Question: Why does the Ubuntu Font (<URL> shows differently in Chromium and Google Chrome?

In Chromium every 'font-weight' looks right but in Google Chrome the , and are all the same.
Specs:
- - -
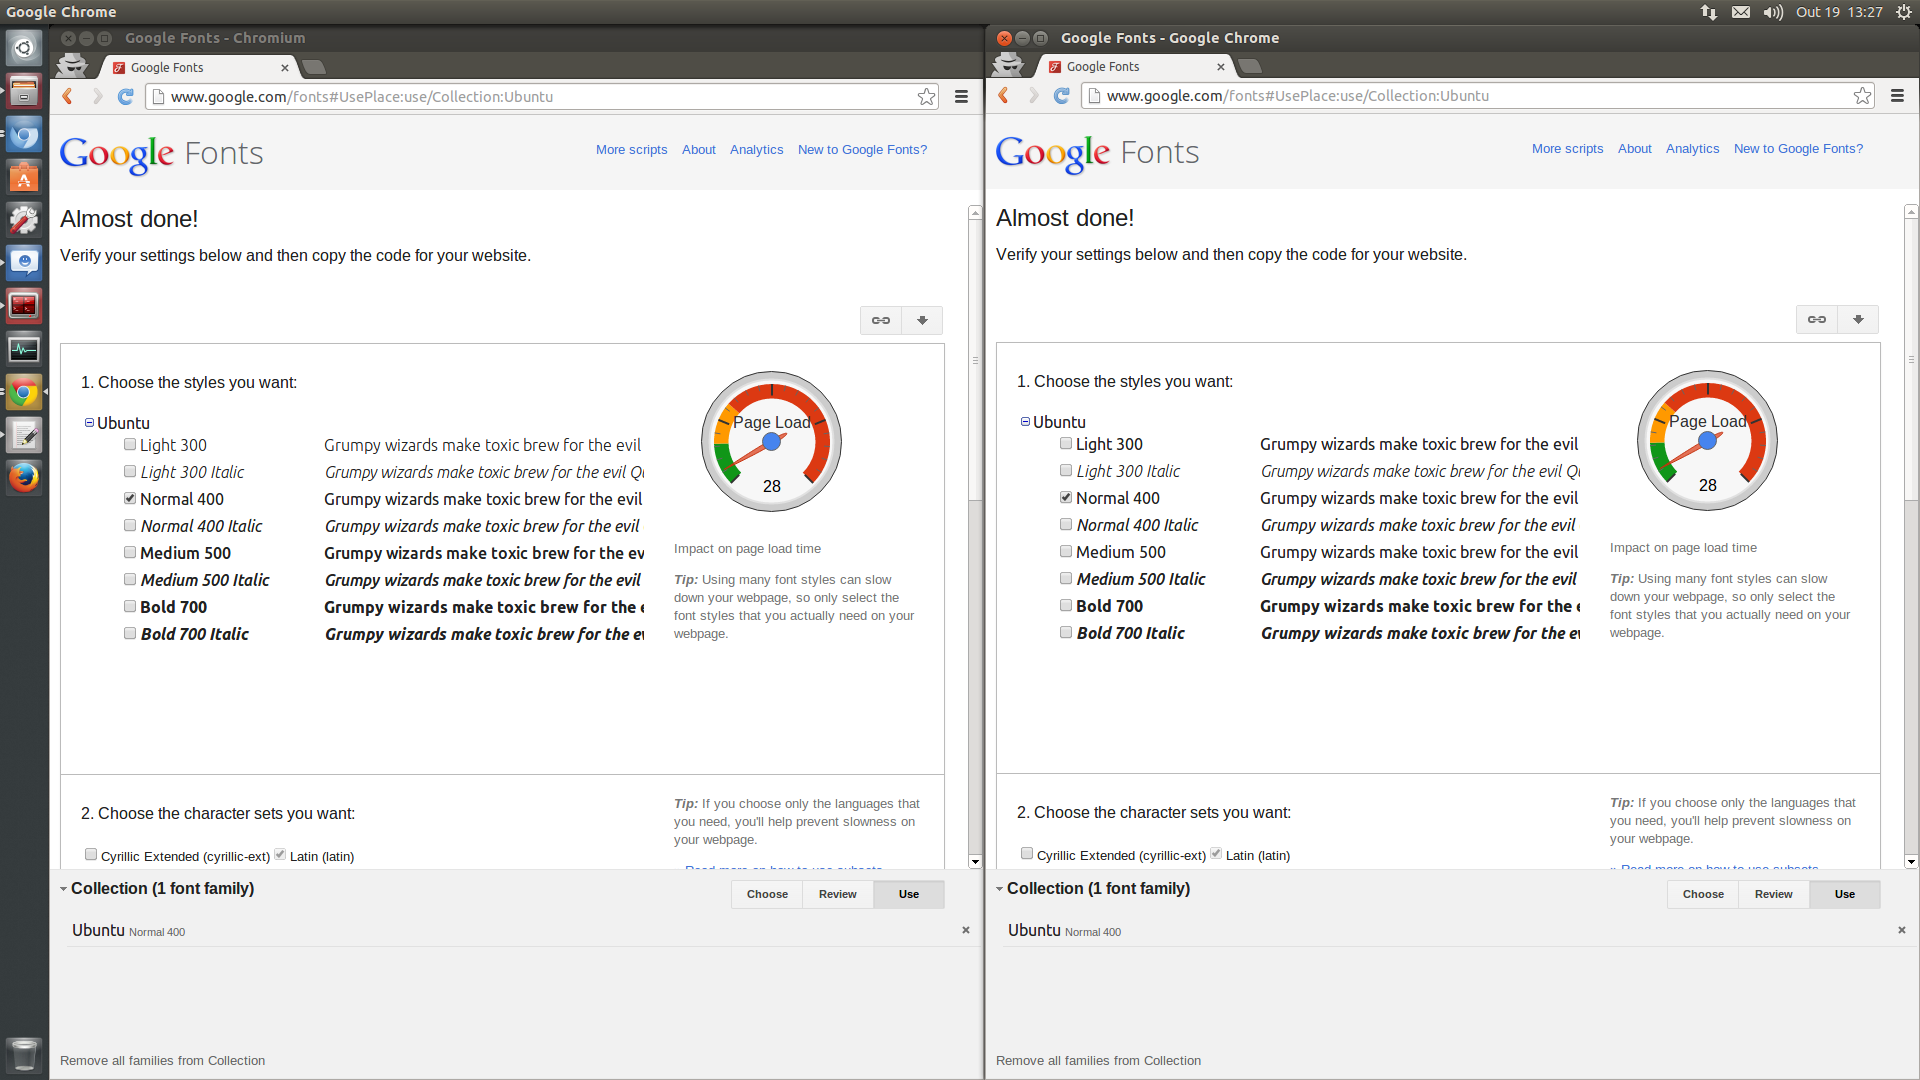
Answer: I think the most plausible explanation is that your computer has Ubuntu (well, a font Ubuntu) installed, but not with all the typefaces that Google distributes.
The reason is that I was able to construct a similar situation on my computer (Win 7). Initially, both Chrome and Firefox (I used it for comparison, because I don't have Chromium) displayed the Google page OK. I had Ubuntu, as downloaded from Google pages, with all the typefaces there, as a normal installed font. I then removed Ubuntu Light and Medium (but not their italic versions), and Windows refused to do this (saying the fonts are in use) until I closed Chrome (but having the page open in Firefox wasn't a problem). When restarted, Chrome now showed both Light 300 and Light 300 Italic as light italic!
So it seems that Chrome decides that when a font called Ubuntu exists in the system, it does not fetch font files from the Google server but uses the locally installed font. This would be OK, but Chrome fails to notice that the font does not have all the typefaces needed, so it gets confused and seems to use other typefaces in their stead.
When I completely removed Ubuntu from my system, Chrome again shows the page OK.
I'm not 100% sure of this analysis, and I'm not sure at all of the implications. Presumably, the problem only appears for users that have the font installed in their system. And probably the problem can be avoided if you do not use fonts as hosted by Google but download them, create the usual '@font-face' kit, and do not include any 'local(...)' part in your 'src' declarations. This would mean some degradation of performace in the (probably rare) cases where the font exists as installed.